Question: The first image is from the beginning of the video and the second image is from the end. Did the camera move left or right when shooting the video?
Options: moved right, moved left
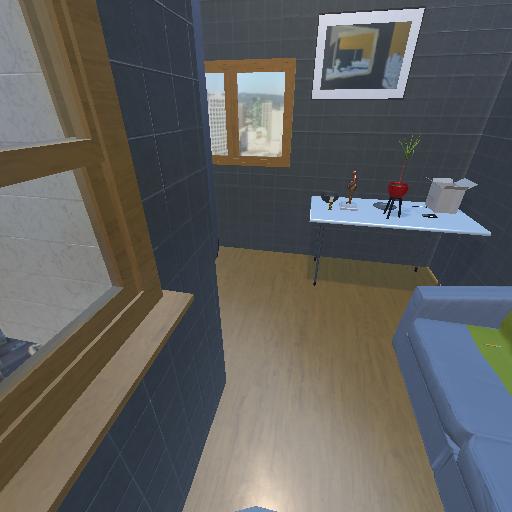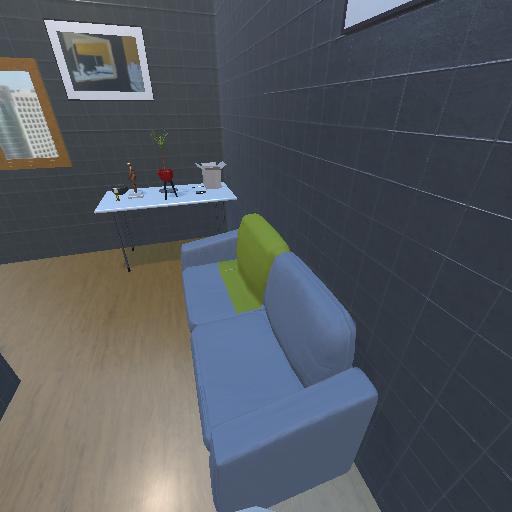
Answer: moved right